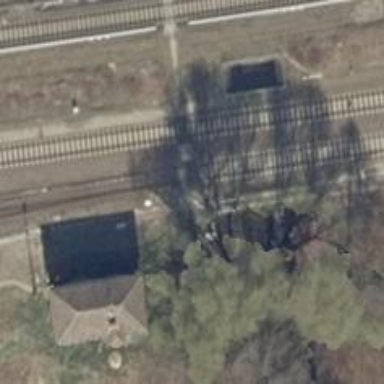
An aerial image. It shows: Railway switch with the turnout side on the left.